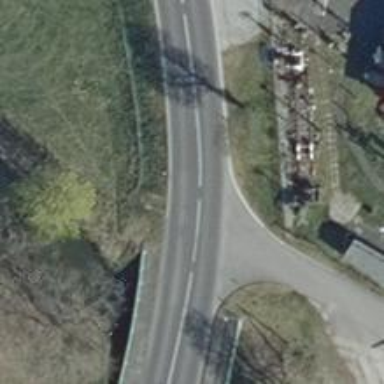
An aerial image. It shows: Secondary road with asphalt surface.